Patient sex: F
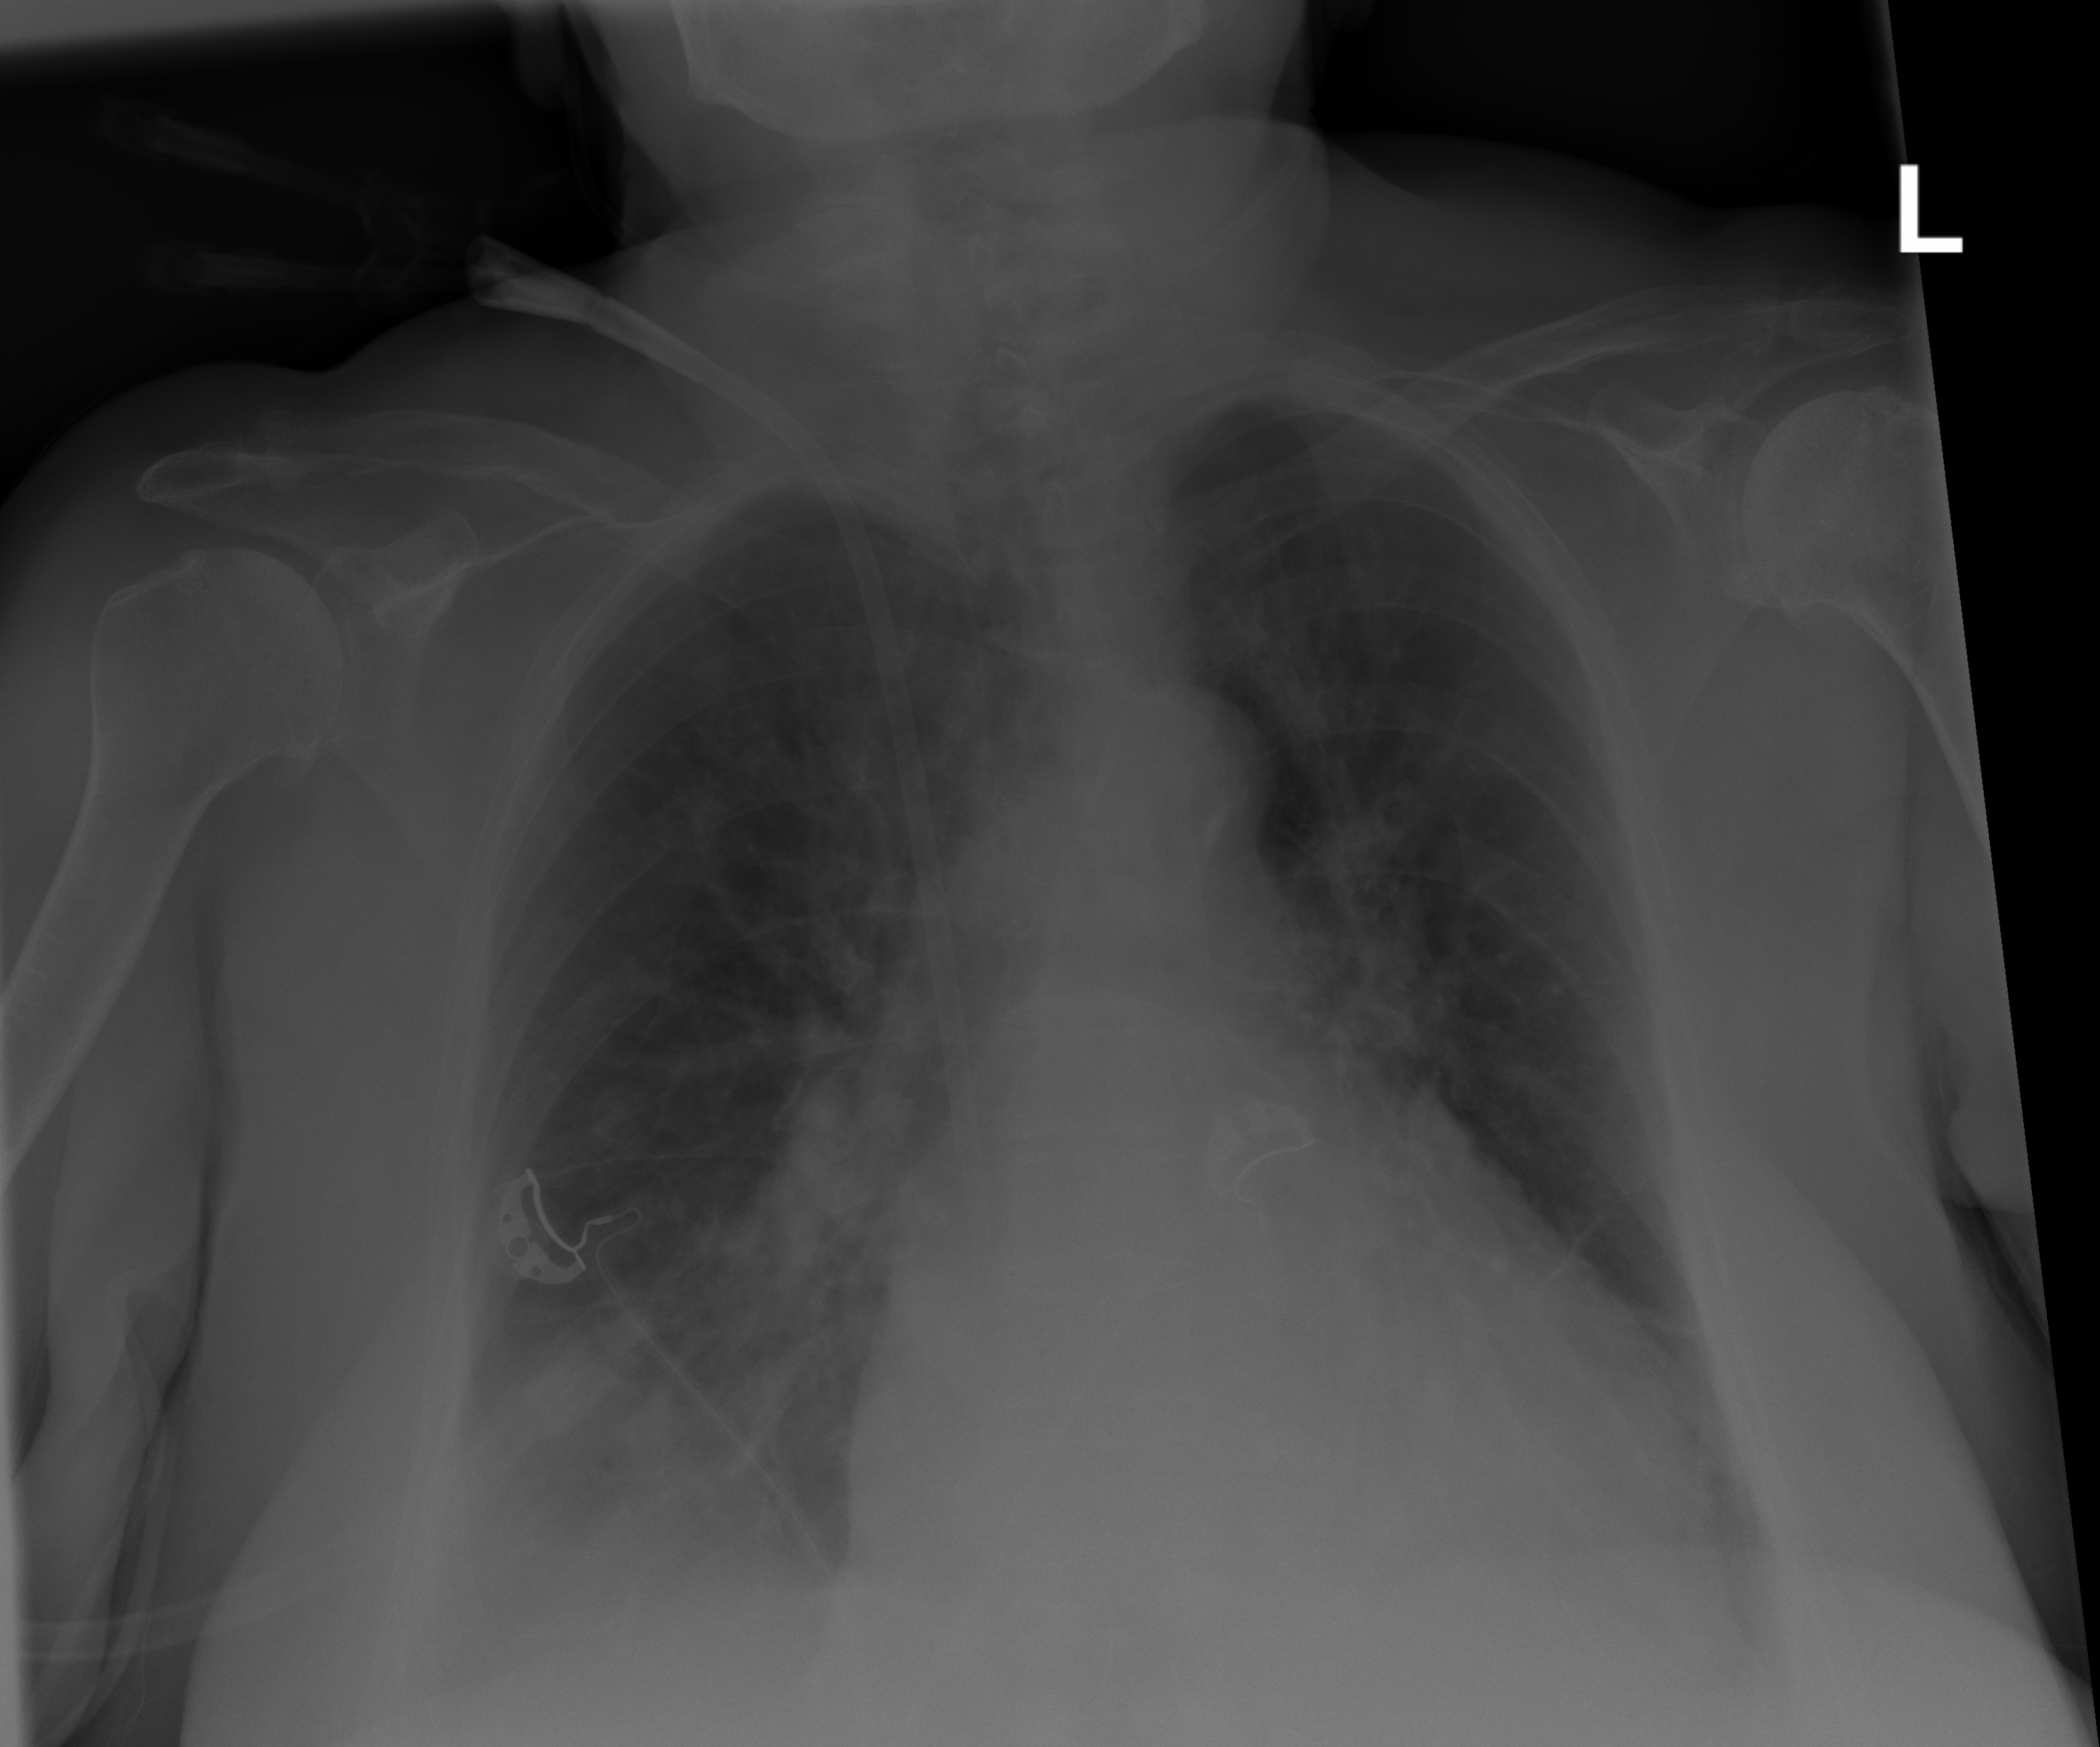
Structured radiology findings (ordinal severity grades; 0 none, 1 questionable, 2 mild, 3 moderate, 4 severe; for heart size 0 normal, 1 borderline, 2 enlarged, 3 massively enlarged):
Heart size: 2
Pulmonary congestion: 2
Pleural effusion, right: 2
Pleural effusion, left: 0
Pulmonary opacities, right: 3
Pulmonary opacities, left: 2
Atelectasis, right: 2
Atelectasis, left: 0